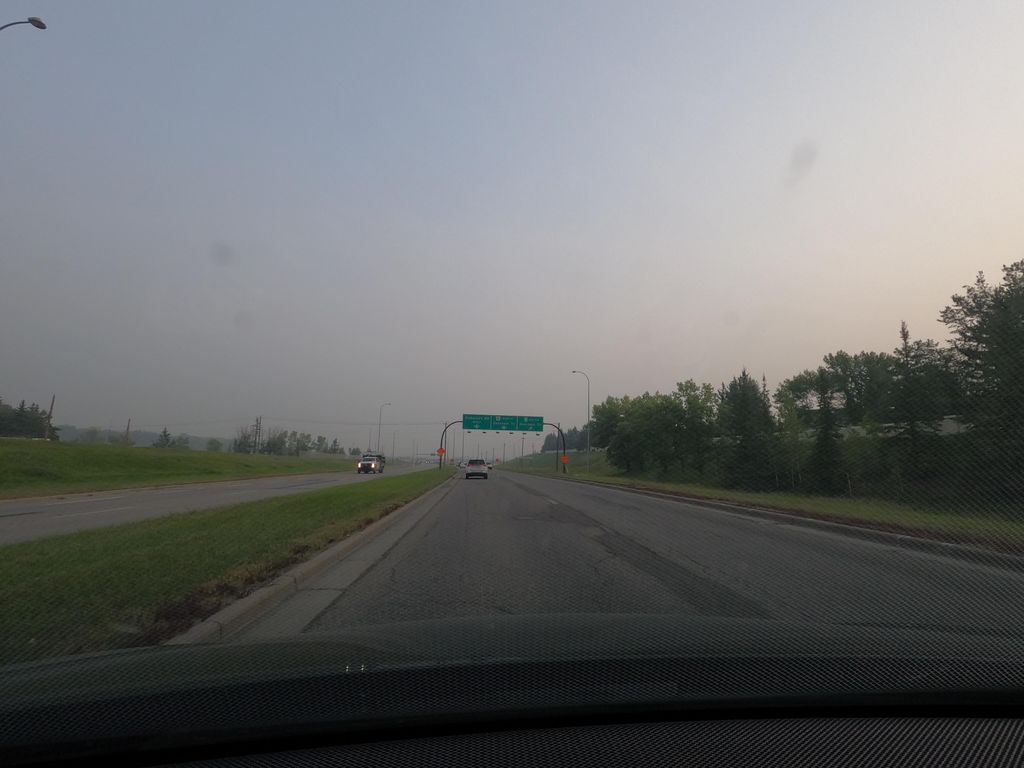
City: calgary